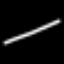
Label: line